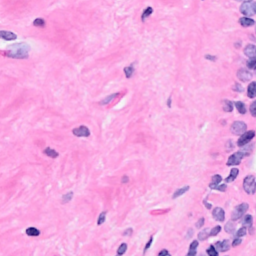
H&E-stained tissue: Breast